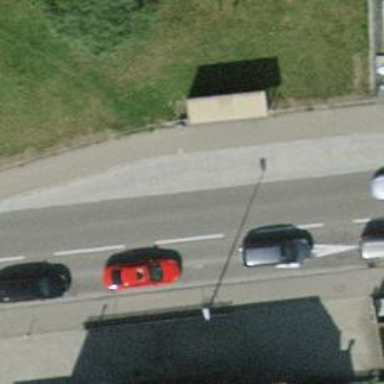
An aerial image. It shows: Bus stop with shelter. It is platform for public transport.